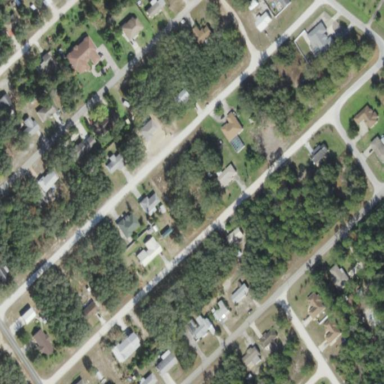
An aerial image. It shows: Residential area consisting of single-family homes.